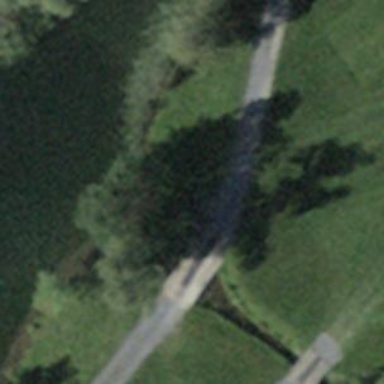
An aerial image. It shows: Service road bridge designated for golf cart use.